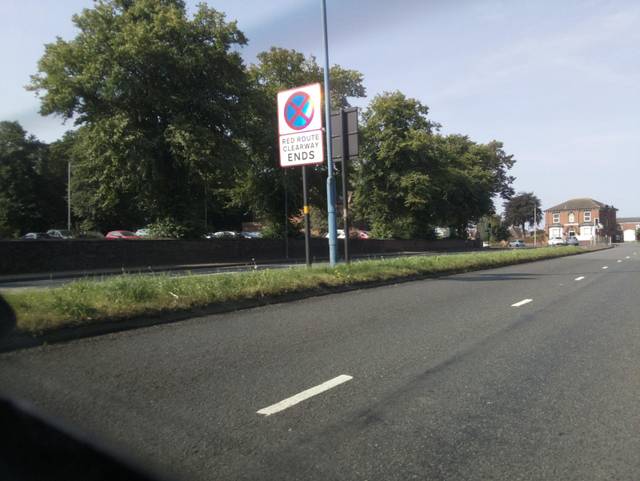
Region: United Kingdom
Coordinates: 52.535, -1.984